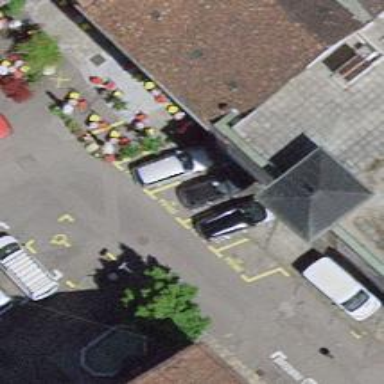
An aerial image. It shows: Asphalt road designated as living street.